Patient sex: M
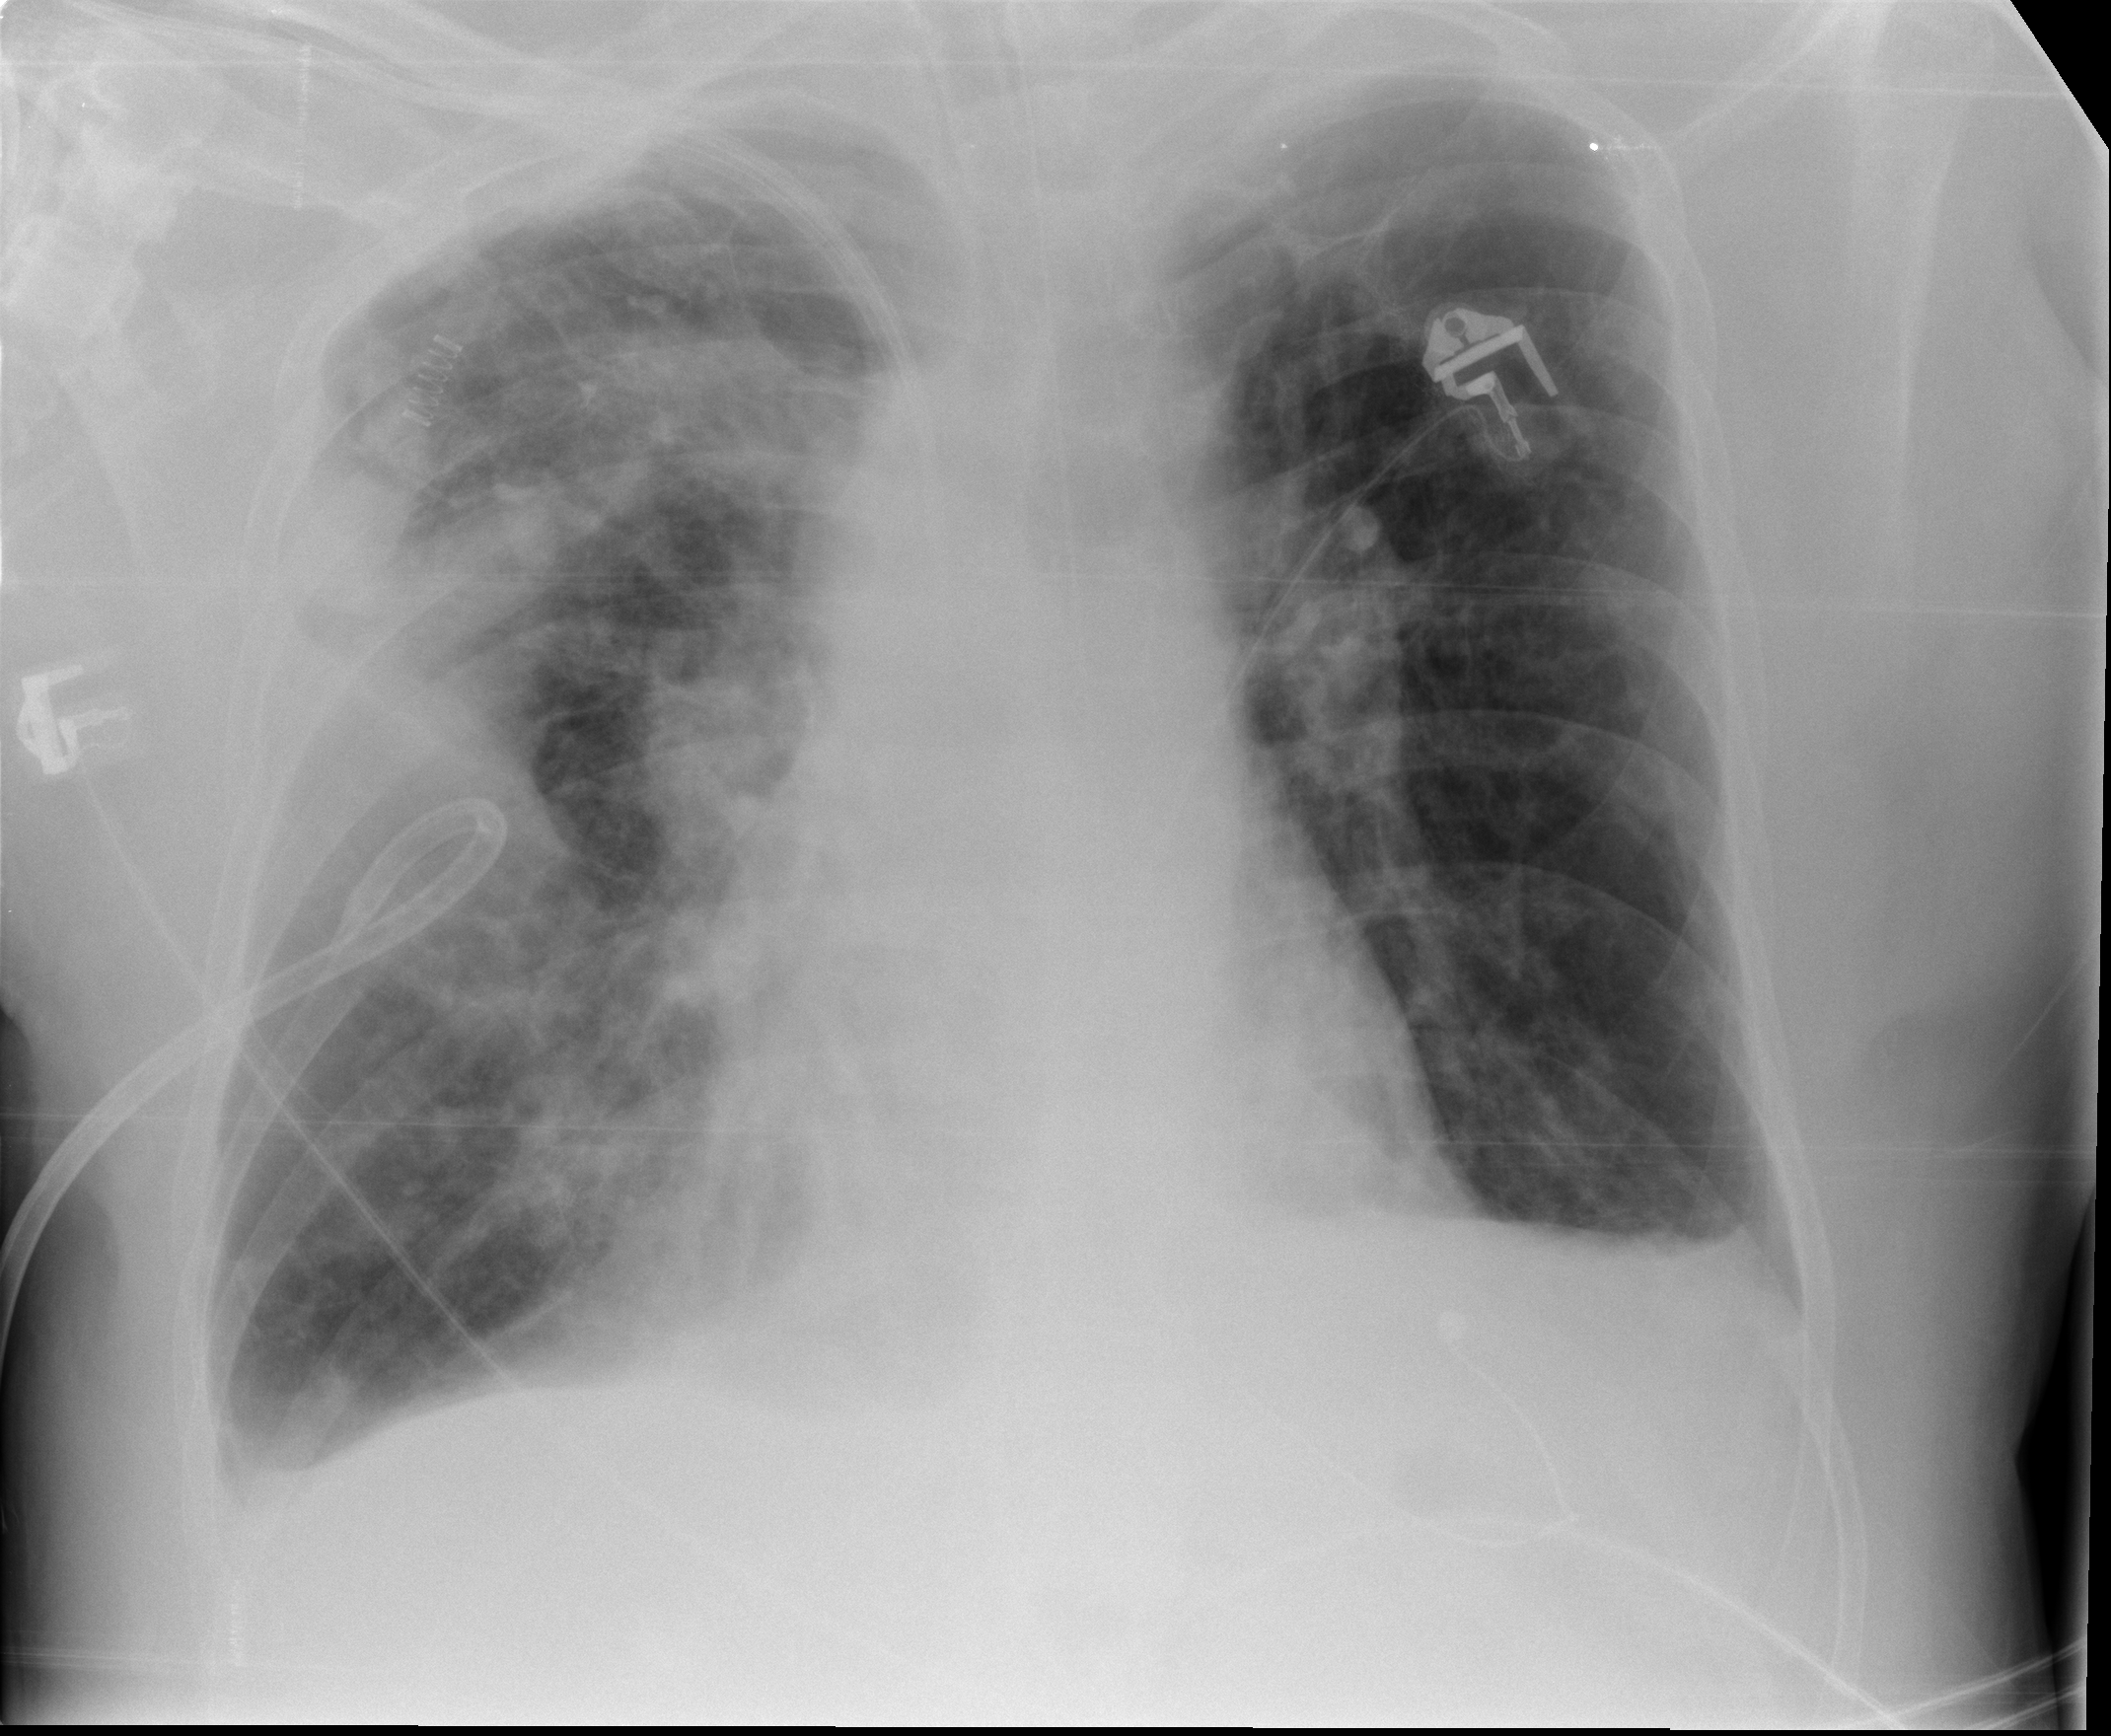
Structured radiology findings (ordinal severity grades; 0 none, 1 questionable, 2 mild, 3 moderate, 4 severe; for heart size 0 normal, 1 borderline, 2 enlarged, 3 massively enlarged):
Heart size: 0
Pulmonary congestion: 0
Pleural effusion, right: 2
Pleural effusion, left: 2
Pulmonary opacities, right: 3
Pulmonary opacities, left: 0
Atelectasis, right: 3
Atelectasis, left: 2